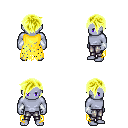
a pixel art fantasy rpg character, male body template, dark elf, purple skin, yellow tattered cape, metal pants, gold pixie cut hairstyle, white cloth bracers, four views (front, back, left, right), 2x2 character sprite sheet, small pixel art, hard edges, no anti-aliasing